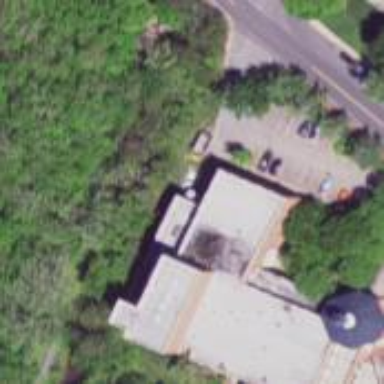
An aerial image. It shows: Arts center housed in building.